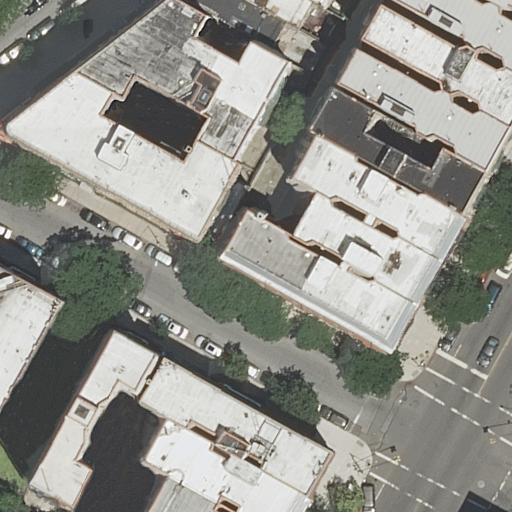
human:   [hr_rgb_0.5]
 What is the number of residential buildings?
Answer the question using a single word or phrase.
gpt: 15

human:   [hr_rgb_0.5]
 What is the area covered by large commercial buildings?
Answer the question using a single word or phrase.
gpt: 0m2

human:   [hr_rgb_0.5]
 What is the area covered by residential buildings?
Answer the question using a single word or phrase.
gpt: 6133m2

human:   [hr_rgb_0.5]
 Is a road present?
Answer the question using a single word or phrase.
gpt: yes

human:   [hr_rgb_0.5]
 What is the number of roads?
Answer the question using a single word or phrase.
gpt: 4

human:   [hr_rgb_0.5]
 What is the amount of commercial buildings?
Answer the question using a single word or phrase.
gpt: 0

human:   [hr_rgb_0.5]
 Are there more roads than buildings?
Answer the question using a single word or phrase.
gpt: no

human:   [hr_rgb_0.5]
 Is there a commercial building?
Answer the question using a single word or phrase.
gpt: no

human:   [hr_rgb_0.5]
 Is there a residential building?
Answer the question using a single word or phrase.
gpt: yes

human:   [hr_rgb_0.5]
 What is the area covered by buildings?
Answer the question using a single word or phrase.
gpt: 6133m2

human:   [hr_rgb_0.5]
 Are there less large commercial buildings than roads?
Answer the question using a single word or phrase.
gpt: yes

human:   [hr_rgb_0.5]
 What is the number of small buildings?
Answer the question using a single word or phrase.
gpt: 5

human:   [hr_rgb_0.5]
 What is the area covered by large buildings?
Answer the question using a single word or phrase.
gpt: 4459m2

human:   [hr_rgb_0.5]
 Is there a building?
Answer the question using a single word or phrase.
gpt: yes

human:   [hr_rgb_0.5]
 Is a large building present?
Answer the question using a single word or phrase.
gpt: yes

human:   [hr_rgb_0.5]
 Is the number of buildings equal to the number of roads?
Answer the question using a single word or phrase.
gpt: no

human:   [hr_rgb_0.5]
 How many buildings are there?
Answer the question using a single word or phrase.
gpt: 15

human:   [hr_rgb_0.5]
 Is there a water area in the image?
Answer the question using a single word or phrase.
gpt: no

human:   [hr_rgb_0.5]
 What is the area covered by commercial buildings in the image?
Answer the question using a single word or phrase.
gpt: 0m2

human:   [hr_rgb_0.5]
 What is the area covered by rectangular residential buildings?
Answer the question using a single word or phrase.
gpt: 221m2

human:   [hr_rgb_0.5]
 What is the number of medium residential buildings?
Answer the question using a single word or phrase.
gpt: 6

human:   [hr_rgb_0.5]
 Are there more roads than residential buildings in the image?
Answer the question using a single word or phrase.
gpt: no

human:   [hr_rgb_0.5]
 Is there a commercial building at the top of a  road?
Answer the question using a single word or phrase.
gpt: no

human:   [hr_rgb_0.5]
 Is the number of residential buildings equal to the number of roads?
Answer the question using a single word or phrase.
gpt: no

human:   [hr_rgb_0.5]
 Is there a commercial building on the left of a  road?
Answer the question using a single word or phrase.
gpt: no

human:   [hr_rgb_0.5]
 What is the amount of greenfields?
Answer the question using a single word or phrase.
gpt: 0

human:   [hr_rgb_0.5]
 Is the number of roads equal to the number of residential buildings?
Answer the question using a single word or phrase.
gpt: no

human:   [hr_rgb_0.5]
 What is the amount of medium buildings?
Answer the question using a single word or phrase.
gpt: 6

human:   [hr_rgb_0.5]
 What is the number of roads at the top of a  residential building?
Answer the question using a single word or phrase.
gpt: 4

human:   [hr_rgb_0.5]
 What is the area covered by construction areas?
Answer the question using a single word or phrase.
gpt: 0m2

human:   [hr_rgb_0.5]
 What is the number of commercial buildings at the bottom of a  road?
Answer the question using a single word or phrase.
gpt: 0

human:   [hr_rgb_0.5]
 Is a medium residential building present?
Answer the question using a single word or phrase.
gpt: yes

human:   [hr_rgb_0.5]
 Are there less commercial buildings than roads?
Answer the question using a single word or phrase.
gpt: yes

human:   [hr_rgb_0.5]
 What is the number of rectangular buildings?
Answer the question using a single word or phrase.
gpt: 5

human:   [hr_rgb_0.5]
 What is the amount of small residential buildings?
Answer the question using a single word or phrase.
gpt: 5

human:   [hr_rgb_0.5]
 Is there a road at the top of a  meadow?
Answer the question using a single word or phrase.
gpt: no

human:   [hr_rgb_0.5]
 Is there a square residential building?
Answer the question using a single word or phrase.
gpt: no

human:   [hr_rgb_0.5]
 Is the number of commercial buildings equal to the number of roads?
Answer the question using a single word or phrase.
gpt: no

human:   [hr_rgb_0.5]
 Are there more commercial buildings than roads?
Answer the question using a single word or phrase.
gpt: no

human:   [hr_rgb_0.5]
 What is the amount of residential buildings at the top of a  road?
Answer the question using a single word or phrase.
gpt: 12

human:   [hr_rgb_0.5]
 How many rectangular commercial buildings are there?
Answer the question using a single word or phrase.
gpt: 0

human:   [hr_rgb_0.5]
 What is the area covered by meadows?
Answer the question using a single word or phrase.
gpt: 0m2

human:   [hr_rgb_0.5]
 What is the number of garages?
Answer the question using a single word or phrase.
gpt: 0

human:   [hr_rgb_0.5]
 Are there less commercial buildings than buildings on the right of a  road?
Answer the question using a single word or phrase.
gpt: yes

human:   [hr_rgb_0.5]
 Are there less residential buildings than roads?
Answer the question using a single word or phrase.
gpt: no

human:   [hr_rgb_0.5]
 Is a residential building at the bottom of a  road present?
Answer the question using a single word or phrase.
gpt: yes

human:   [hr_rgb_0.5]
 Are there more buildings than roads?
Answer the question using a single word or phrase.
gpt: yes

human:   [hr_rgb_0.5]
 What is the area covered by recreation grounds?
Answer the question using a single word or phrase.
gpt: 0m2

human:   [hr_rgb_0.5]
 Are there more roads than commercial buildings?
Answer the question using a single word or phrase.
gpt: yes

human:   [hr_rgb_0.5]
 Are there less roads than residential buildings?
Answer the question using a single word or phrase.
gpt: yes

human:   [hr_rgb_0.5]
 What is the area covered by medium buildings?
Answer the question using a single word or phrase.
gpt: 1452m2

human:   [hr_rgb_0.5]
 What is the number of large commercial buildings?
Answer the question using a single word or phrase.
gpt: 0

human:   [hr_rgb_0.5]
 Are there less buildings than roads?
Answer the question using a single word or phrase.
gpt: no

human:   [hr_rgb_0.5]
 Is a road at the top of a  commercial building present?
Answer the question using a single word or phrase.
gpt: no

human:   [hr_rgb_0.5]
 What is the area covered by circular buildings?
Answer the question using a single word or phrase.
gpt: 0m2

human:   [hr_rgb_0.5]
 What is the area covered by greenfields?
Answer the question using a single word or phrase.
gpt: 0m2

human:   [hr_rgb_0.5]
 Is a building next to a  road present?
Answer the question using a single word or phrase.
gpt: yes

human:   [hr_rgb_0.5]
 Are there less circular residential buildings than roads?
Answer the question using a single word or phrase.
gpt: yes

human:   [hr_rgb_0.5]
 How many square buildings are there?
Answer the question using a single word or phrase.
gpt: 0

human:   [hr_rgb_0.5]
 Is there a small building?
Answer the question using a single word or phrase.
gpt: yes

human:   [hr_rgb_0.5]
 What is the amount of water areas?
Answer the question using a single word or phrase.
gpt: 0

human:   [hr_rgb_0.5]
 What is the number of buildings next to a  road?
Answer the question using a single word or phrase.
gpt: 15

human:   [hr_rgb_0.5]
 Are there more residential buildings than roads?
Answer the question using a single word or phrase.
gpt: yes

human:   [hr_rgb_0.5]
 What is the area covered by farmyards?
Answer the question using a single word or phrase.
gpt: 0m2